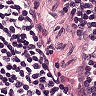
Metastatic tissue present: no